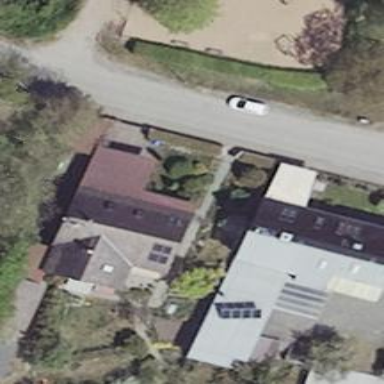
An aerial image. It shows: Residential building.